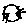
Label: cat